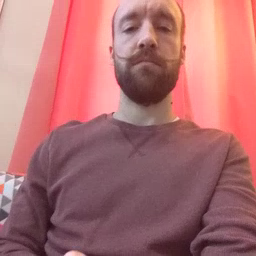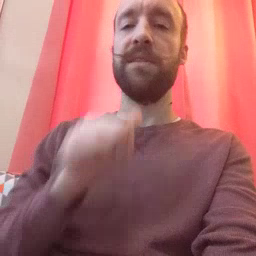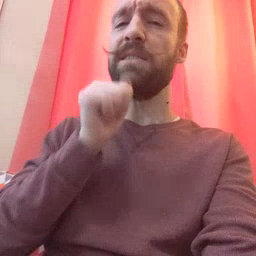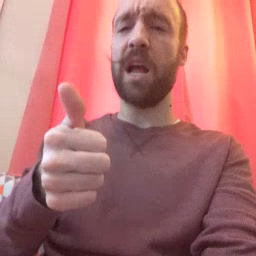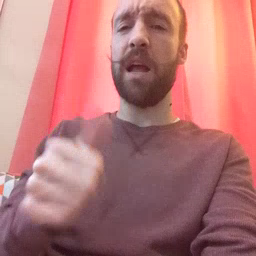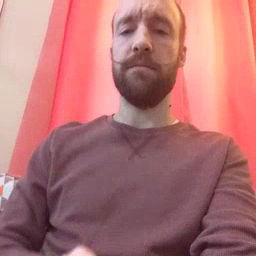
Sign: not